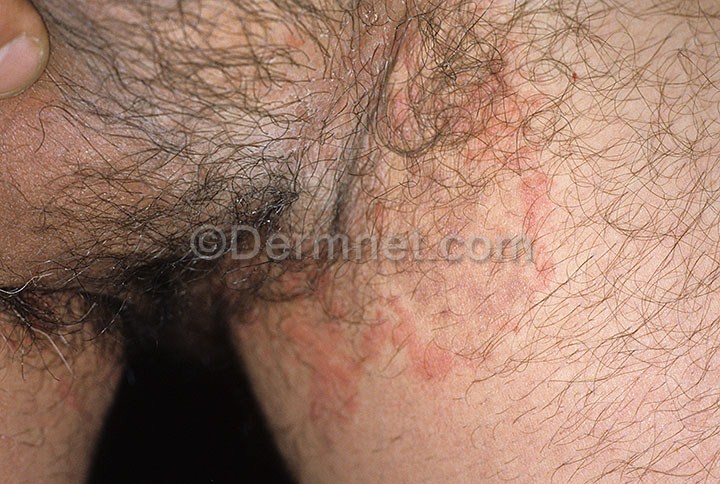
Disease: Tinea Ringworm Candidiasis and other Fungal Infections